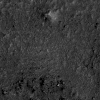
Atmospheric dust classification: not_dusty